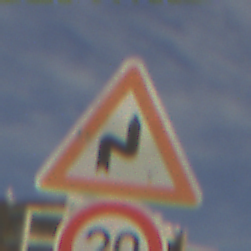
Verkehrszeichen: DoppelkurveRechts
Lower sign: Geschwindigkeit20
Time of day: MorningAfternoon
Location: Outdoor (Suburban)
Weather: PartlyCloudy
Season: NotSpecified
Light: Natural